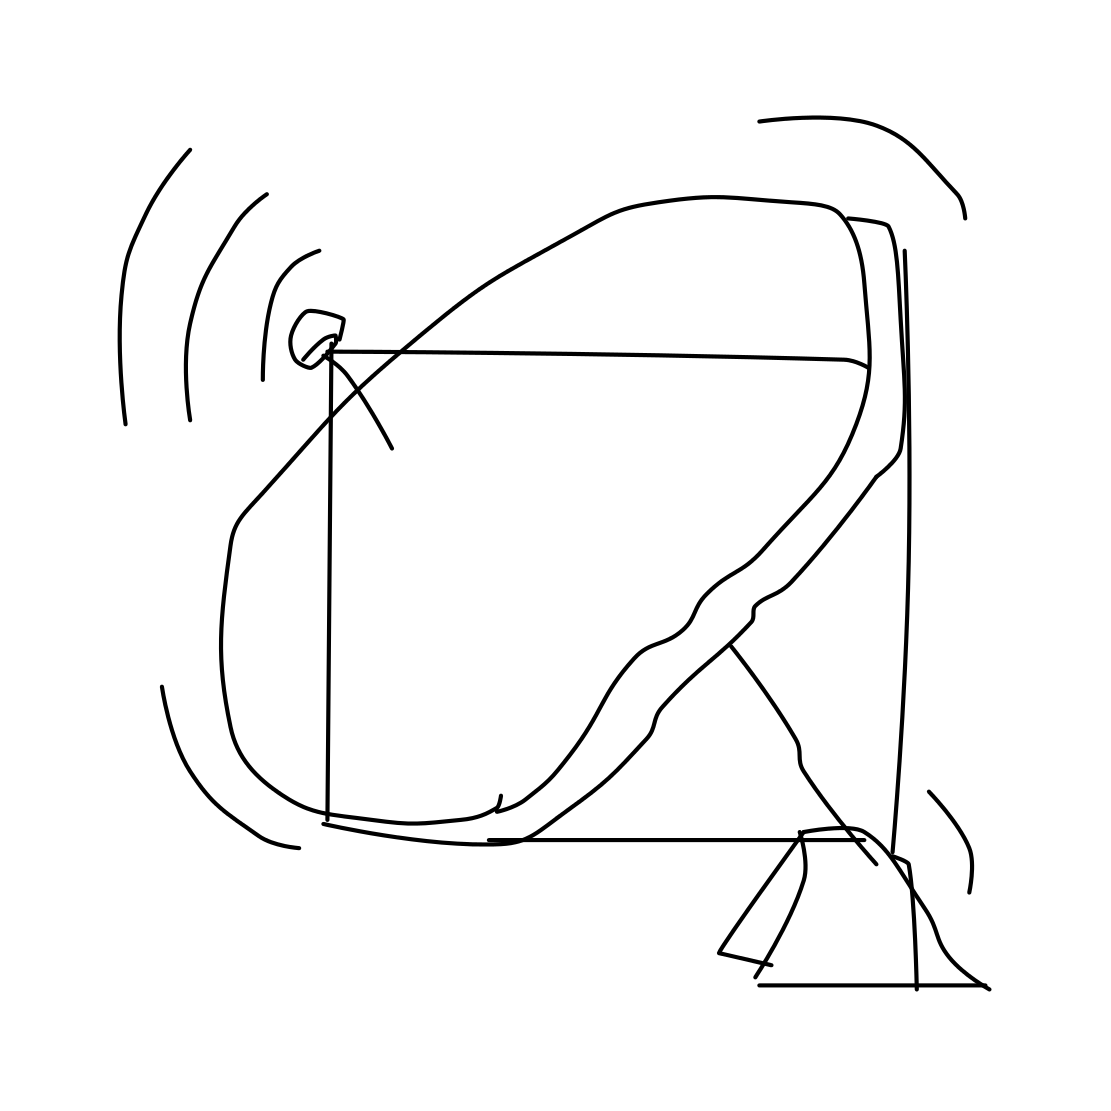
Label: satellite dish